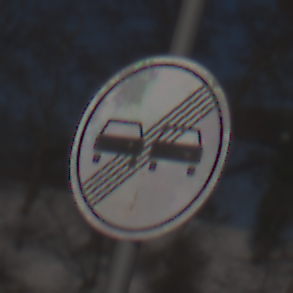
Verkehrszeichen: EndeUeberholverbot
Umgebung: Outdoor, Nature
Tageszeit: MorningAfternoon
Wetter: PartlyCloudy
Licht: Natural
Jahreszeit: Winter
Kontrast: HighContrast